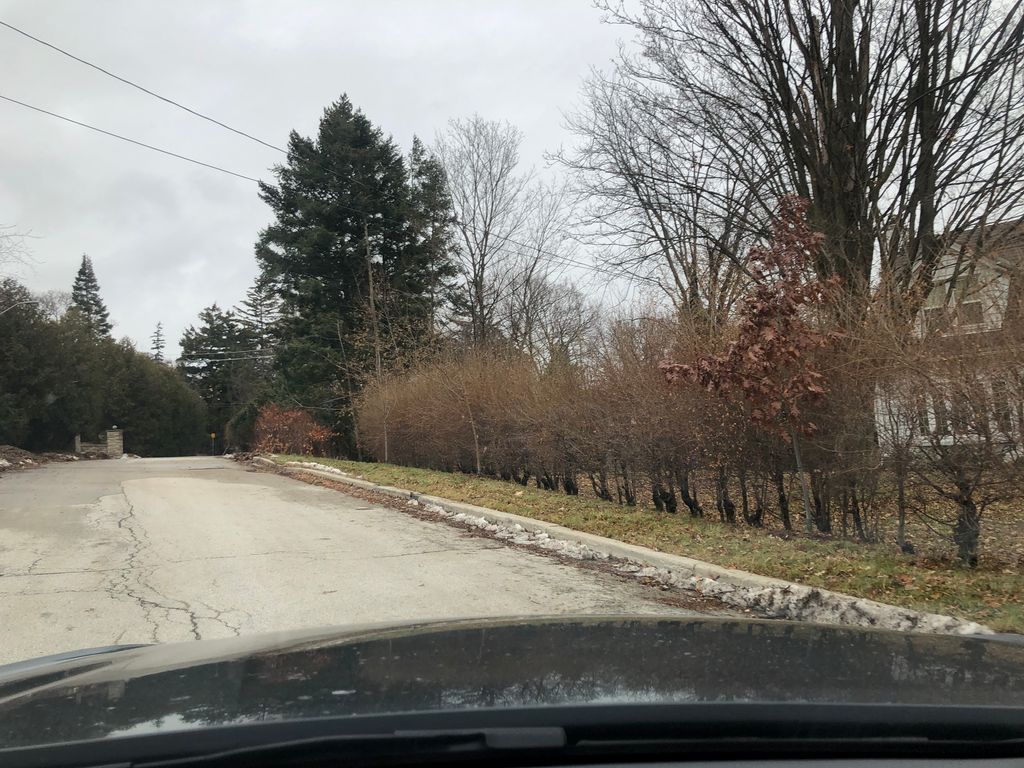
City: toronto